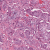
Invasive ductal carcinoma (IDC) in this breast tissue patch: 1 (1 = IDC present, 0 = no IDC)